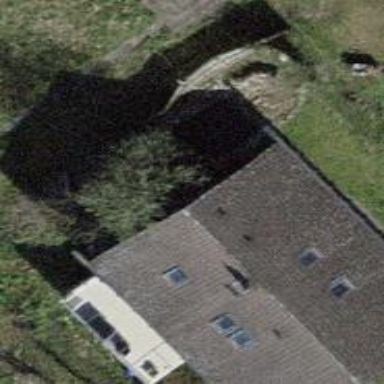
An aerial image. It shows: Building with tiled roof.